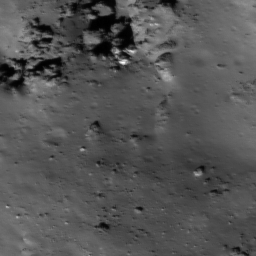
Host type: background_regolith
Lunar coordinates: latitude nan, longitude nan